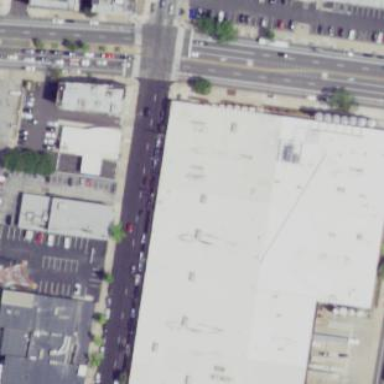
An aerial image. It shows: Industrial building within commercial area. It is department store.